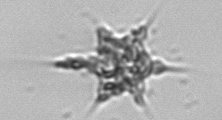
Label: Dictyocha